Field crop: maize
Growth stage: 2
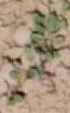
Species: convolvulus